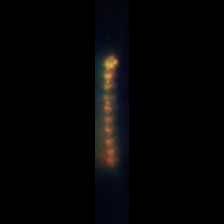
Taxon: Chaetoceros
Group: Diatoms